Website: walmart
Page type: receipt
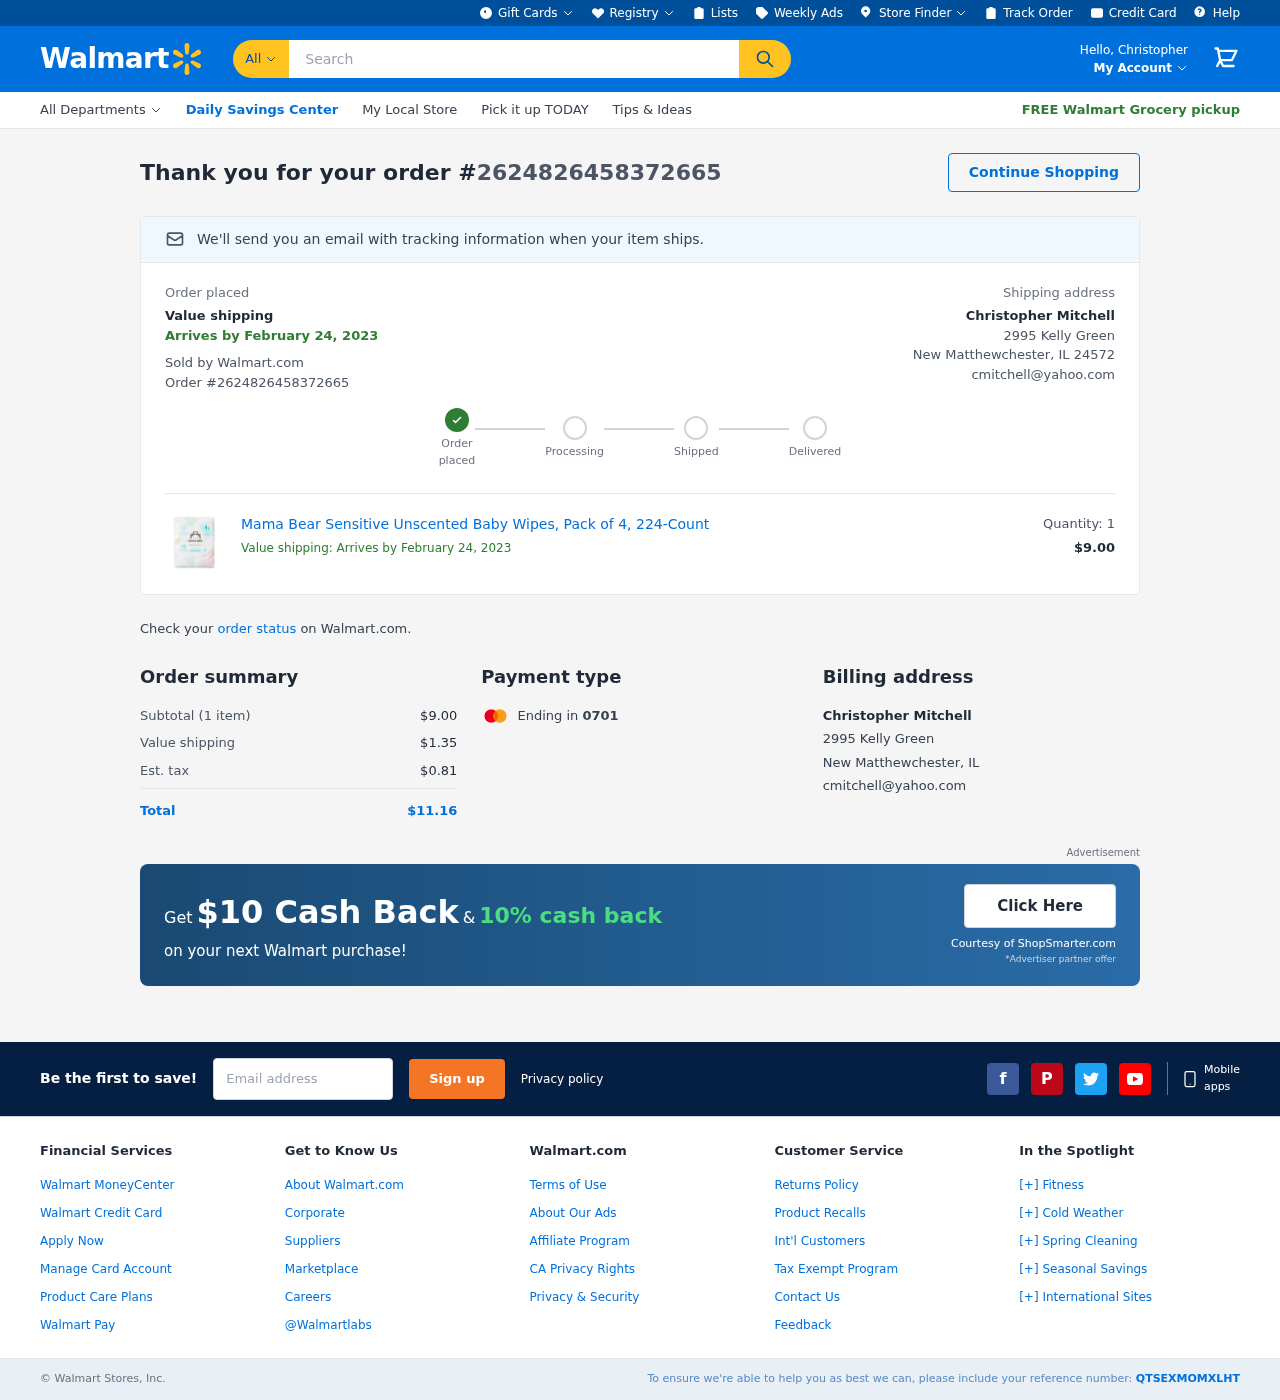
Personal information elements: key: PII_CARD_LAST4
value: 0701
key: PII_EMAIL
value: cmitchell@yahoo.com
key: PII_FIRSTNAME
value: Christopher
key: PII_FULLNAME
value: Christopher Mitchell
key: PII_STREET
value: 2995 Kelly Green
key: PII_CITY_STATE_ZIP
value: New Matthewchester, IL 24572
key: PII_FULLNAME2
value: Christopher Mitchell
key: PII_CITY_STATE2
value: New Matthewchester, IL
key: PII_EMAIL2
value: cmitchell@yahoo.com
Product elements: key: PRODUCT1_NAME
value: Mama Bear Sensitive Unscented Baby Wipes, Pack of 4, 224-Count
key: PRODUCT1_PRICE
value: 9
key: PRODUCT1_QUANTITY
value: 1
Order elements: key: ORDER_ID2
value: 2624826458372665
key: ORDER_DELIVERY_DATE
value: February 24, 2023
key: ORDER_ID
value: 2624826458372665
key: ORDER_DELIVERY_DATE2
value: February 24, 2023
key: ORDER_NUM_ITEMS
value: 1
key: ORDER_SUBTOTAL
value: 9.00
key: ORDER_SHIPPING_COST
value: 1.35
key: ORDER_TAX
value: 0.81
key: ORDER_TOTAL
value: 11.16
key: ORDER_REF
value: QTSEXMOMXLHT
Search elements: key: HEADER_SEARCH
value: Search